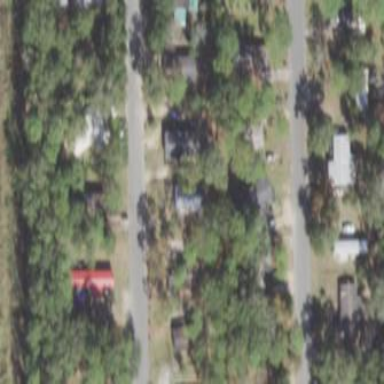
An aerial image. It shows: Residential area designated as trailer park.